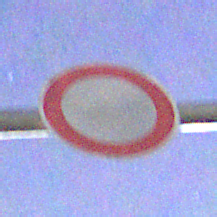
Verkehrszeichen: VerbotFahrzeugeAllerArt
Umgebung: Outdoor, Suburban
Tageszeit: Night
Wetter: PartlyCloudy
Licht: Artificial
Jahreszeit: NotSpecified
Kontrast: HighContrast